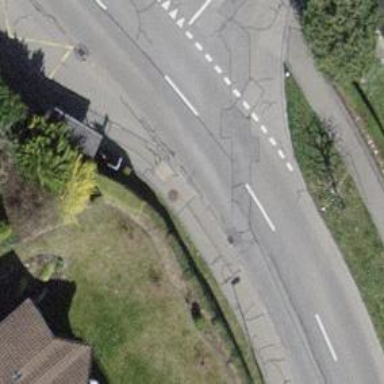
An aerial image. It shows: Post box.